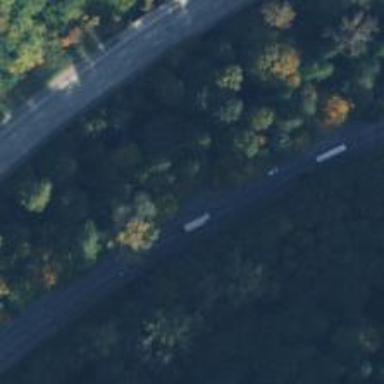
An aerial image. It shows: View of motorway.